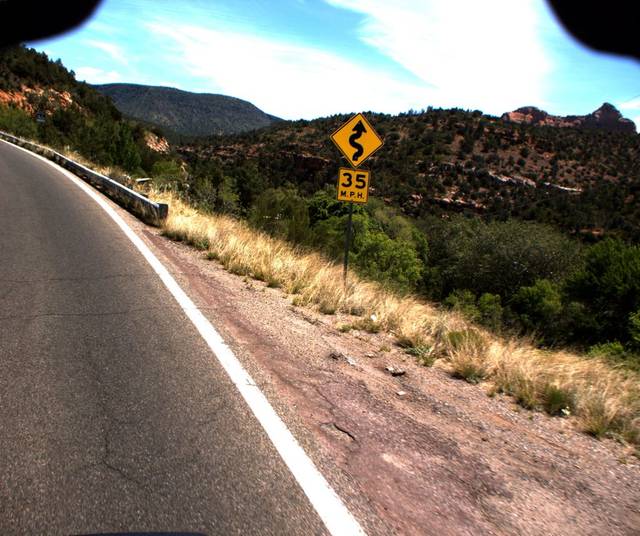
Region: United States
Coordinates: 34.878, -111.752